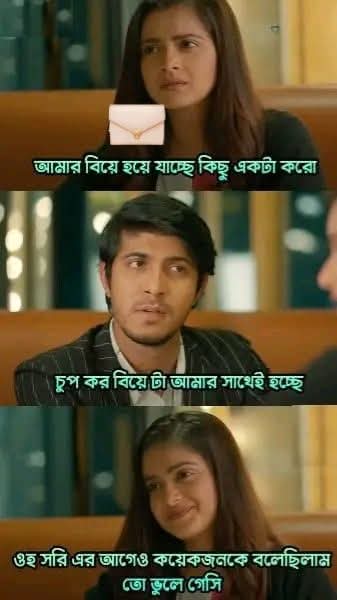
Text: আমার বিয়ে হয়ে যাচ্ছে কিছু একটা করো চুপ কর বিয়ে টা আমার সাথেই হচ্ছে ওহ সরি এর আগেও কয়েকজনকে বলেছিলাম তো ভুলে গেসি
Label: Non Hate